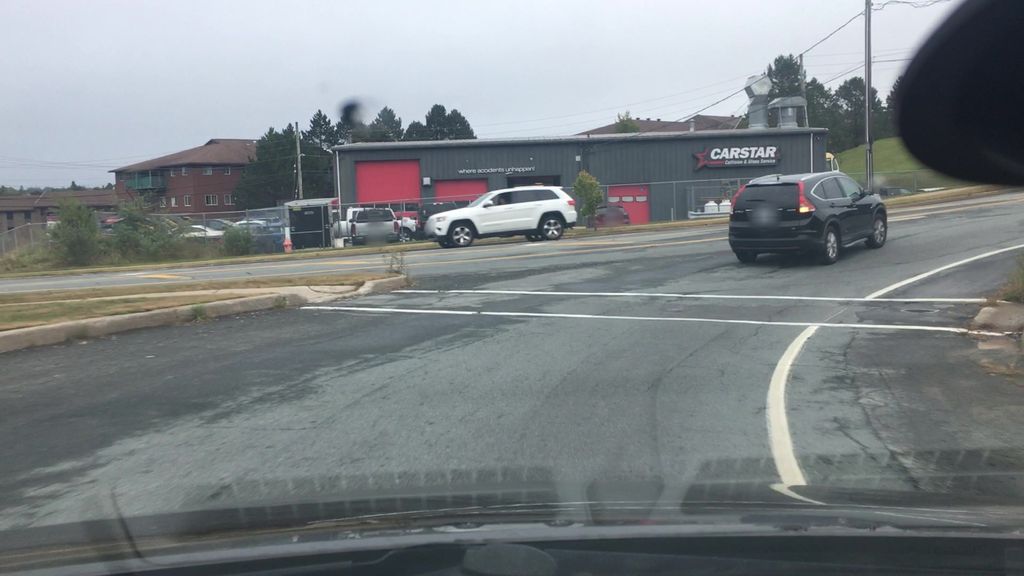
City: halifax